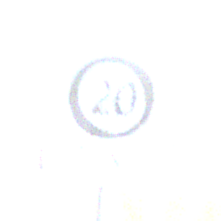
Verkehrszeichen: EndeZone20
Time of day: SunriseSunset
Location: Outdoor (Urban)
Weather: PartlyCloudy
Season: NotSpecified
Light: Natural